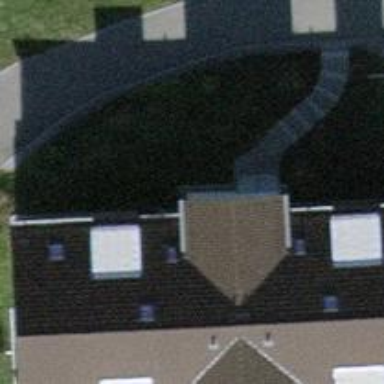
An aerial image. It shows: Set of concrete steps.